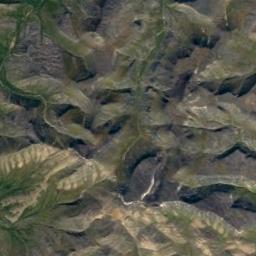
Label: mountain